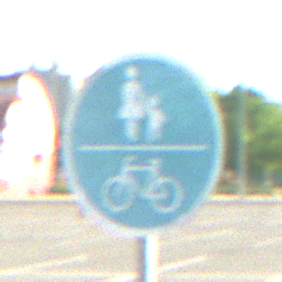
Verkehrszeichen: GemeinsamerGehUndRadweg
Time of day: MorningAfternoon
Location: Outdoor (Suburban)
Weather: PartlyCloudy
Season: NotSpecified
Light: Natural